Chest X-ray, AP view. Patient: 51 years old, sex M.
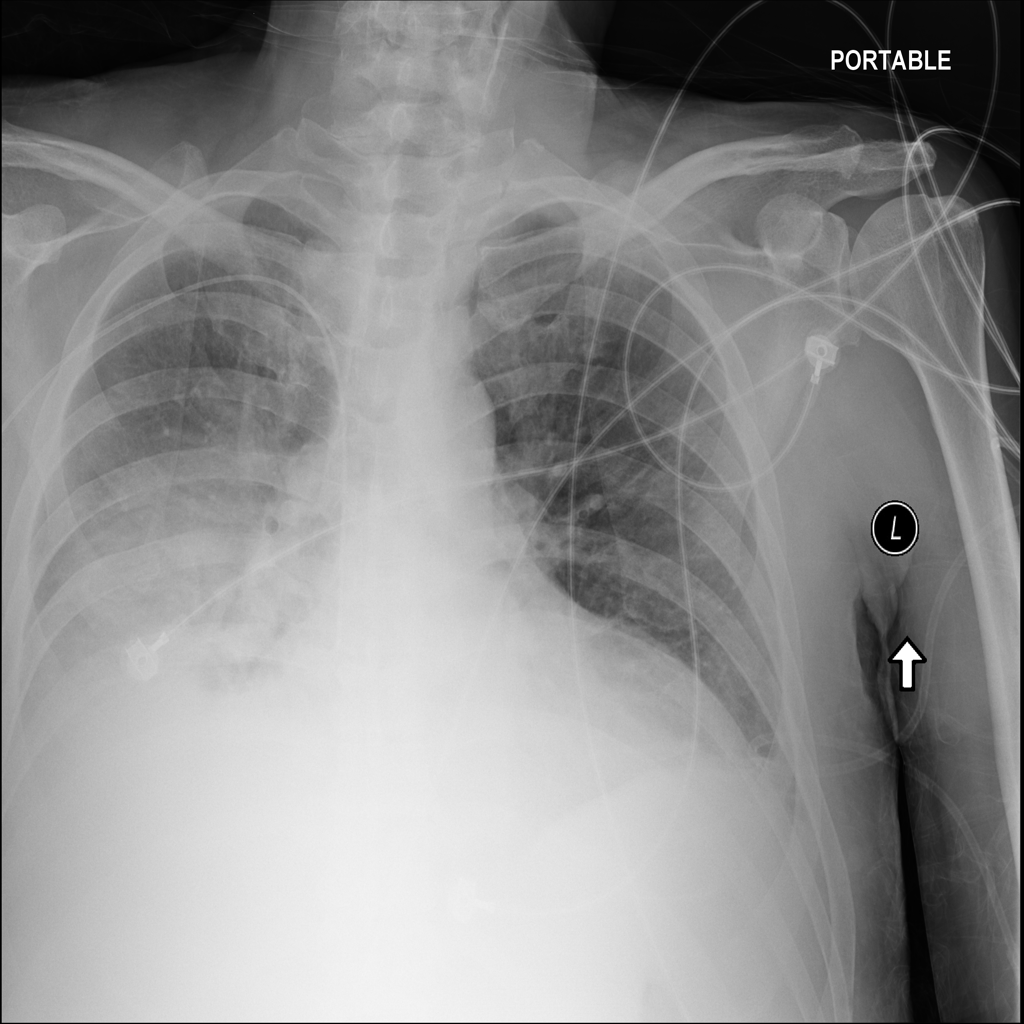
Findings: Consolidation, Effusion